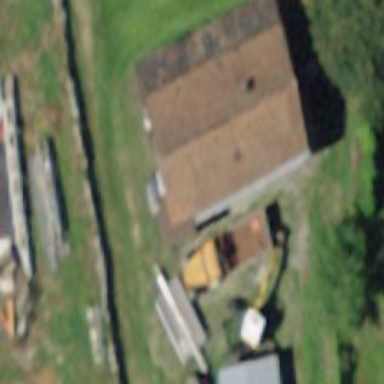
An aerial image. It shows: View of roof of building.